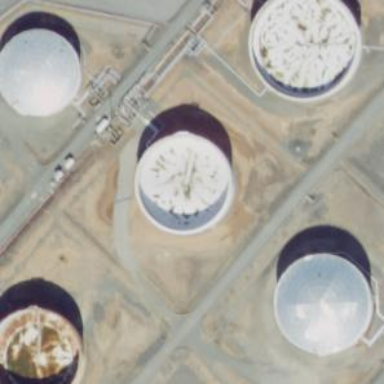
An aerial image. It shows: Storage tank building.